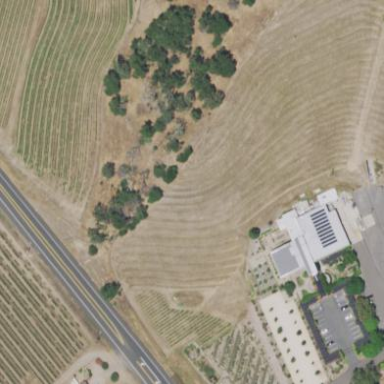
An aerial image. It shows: Vineyard with wine grapes as the main crop.